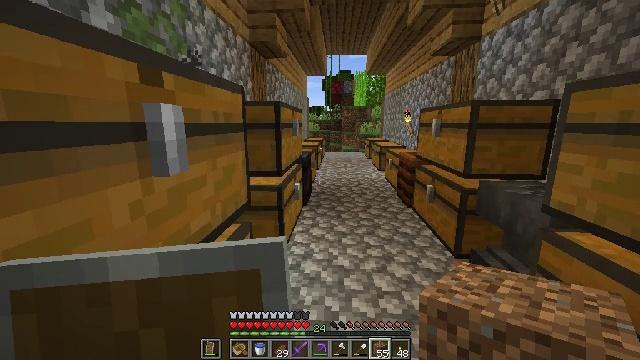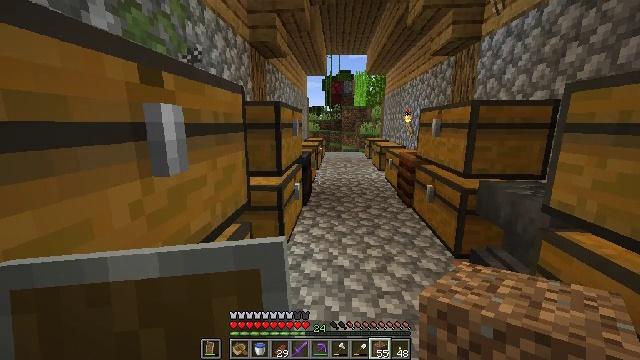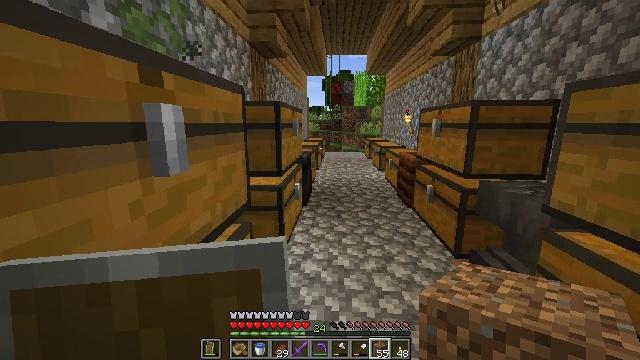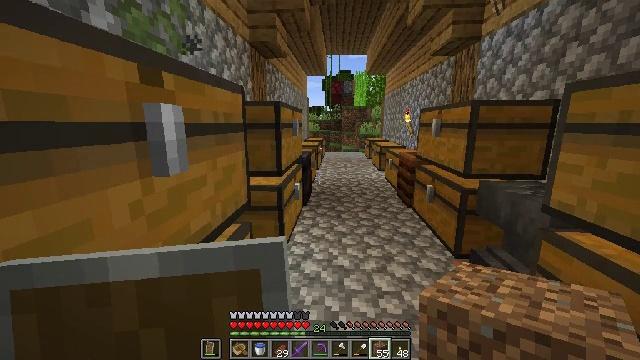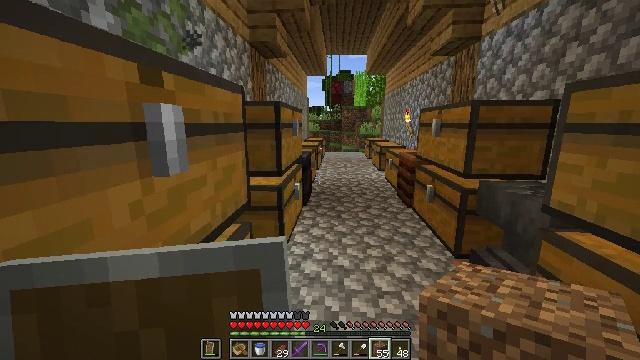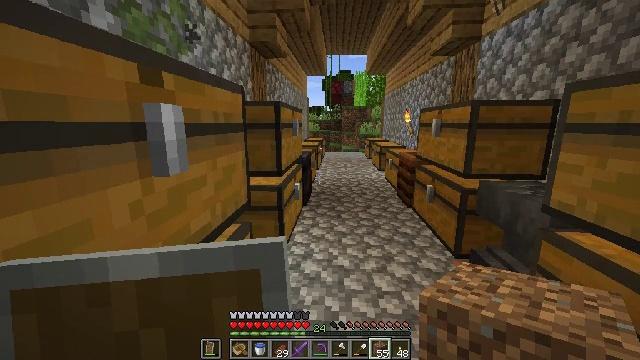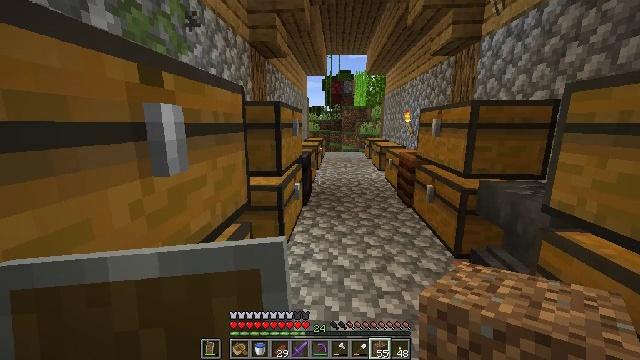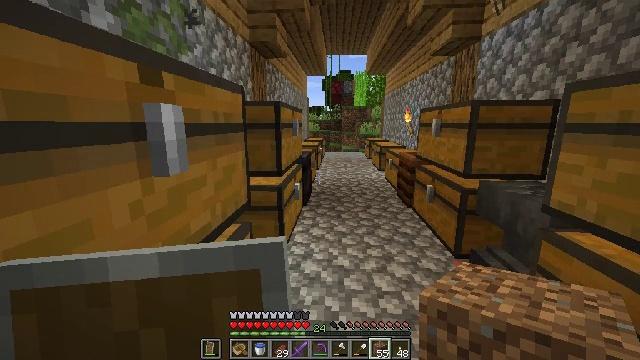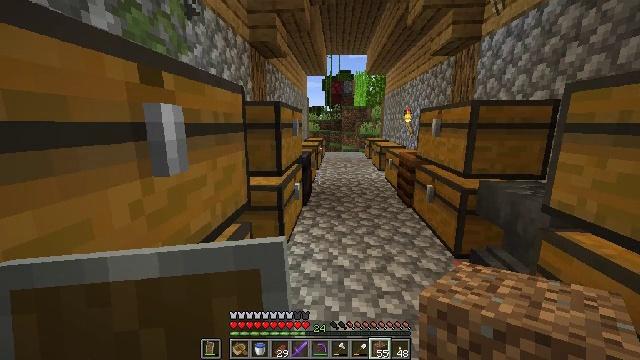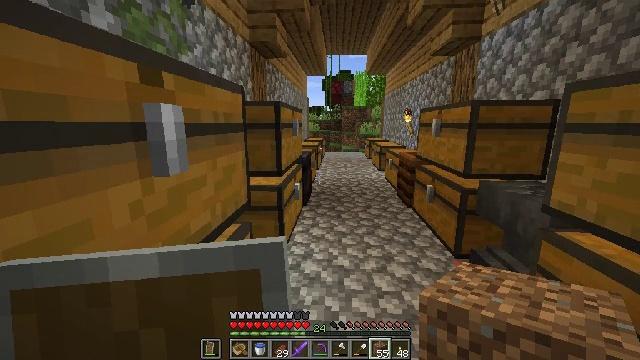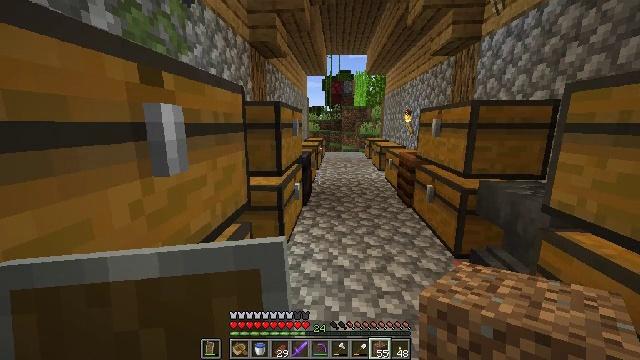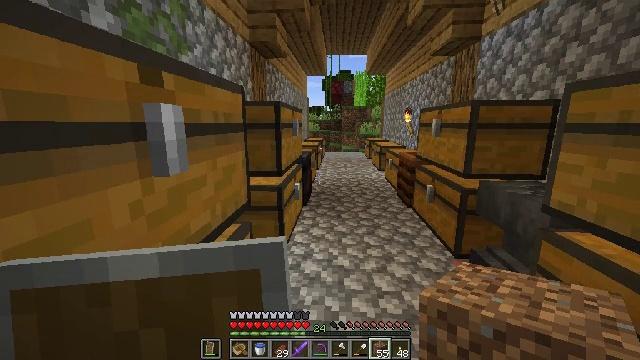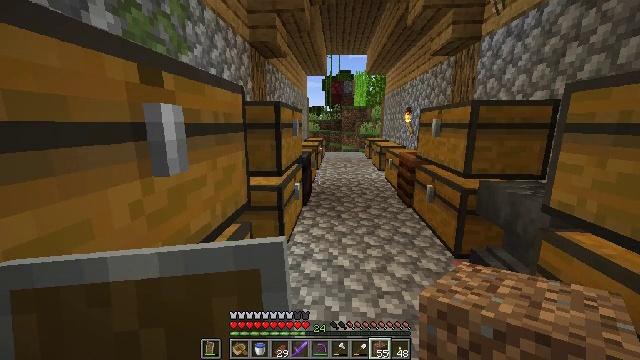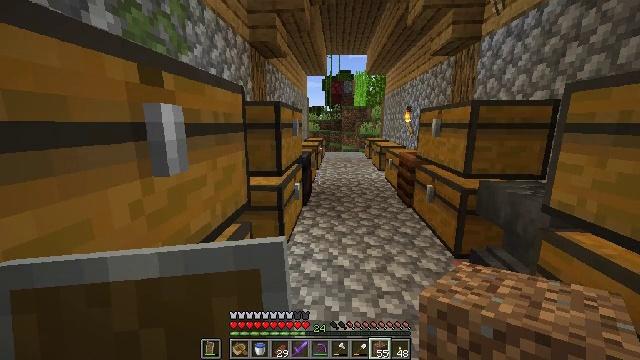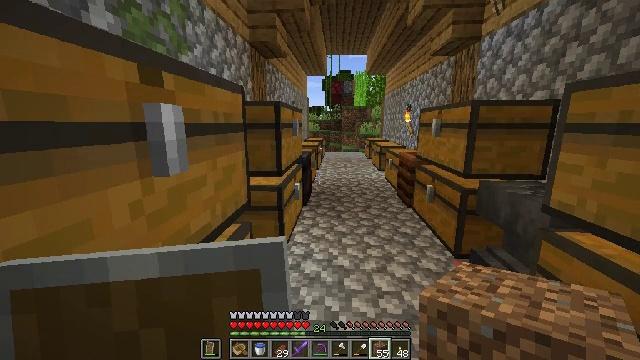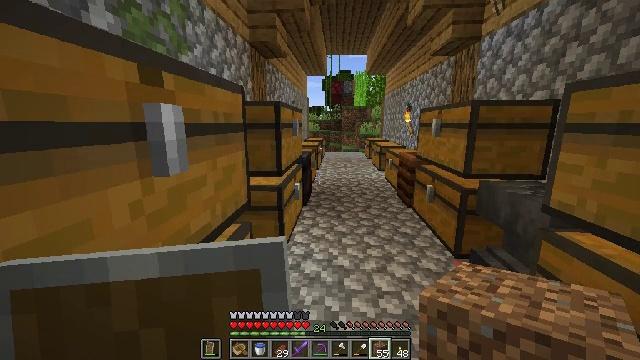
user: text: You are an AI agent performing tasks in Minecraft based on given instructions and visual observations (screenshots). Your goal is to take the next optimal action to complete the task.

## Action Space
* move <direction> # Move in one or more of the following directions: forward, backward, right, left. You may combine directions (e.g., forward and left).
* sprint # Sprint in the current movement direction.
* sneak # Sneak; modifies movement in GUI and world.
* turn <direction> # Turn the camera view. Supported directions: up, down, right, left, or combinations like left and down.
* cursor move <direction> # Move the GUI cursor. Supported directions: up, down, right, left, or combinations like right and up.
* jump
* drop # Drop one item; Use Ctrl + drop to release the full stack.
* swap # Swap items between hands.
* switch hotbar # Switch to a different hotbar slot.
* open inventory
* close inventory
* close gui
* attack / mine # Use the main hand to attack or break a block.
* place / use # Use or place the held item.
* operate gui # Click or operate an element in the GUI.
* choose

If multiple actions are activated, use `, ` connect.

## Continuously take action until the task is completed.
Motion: motion action
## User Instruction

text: Access the crafting table and make a brewing stand.
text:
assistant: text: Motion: no_op
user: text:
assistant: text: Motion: no_op
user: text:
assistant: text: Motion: no_op
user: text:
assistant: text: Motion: no_op
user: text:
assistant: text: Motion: no_op
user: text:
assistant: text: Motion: no_op
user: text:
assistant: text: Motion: no_op
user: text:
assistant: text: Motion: no_op
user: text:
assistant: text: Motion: no_op
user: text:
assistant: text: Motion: no_op
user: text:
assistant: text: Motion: no_op
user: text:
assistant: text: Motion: no_op
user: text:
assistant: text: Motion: no_op
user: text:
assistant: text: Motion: no_op
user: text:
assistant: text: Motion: no_op
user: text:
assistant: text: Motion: no_op
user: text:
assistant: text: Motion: no_op
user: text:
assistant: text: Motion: no_op
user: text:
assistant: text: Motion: no_op
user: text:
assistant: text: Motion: no_op
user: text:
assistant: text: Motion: no_op
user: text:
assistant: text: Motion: no_op
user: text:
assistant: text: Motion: no_op
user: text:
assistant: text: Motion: no_op
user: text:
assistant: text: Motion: no_op
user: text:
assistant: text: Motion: no_op
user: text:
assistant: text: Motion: no_op
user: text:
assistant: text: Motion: no_op
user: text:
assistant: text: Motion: no_op
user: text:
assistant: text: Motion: no_op